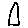
Label: triangle